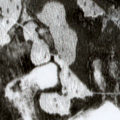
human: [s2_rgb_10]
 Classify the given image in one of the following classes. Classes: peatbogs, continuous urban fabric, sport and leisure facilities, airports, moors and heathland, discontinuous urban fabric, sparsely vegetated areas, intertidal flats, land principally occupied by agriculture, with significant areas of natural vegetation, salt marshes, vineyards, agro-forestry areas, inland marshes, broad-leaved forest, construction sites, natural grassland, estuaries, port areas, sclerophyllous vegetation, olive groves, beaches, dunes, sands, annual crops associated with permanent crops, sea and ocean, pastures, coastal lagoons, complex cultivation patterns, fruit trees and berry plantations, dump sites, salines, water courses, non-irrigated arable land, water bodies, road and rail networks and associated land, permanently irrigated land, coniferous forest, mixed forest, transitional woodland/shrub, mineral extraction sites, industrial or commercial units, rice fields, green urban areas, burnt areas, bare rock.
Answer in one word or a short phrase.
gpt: coniferous forest, mixed forest, transitional woodland/shrub, peatbogs